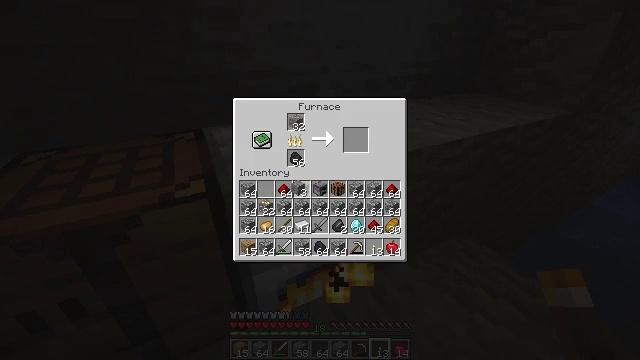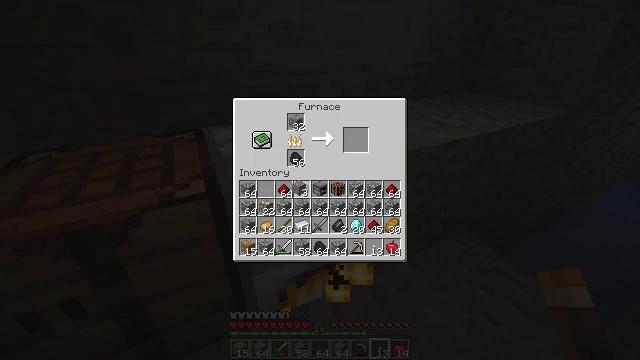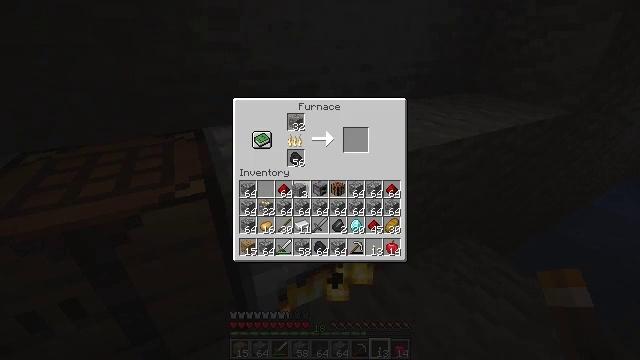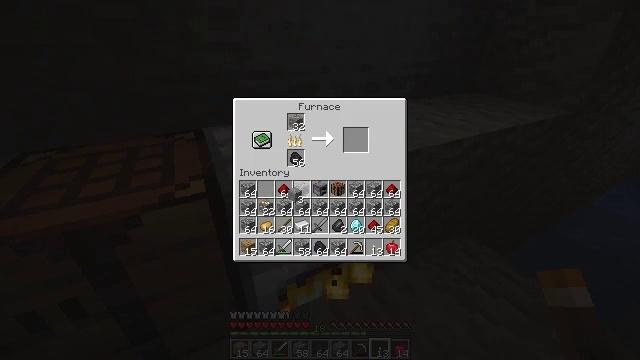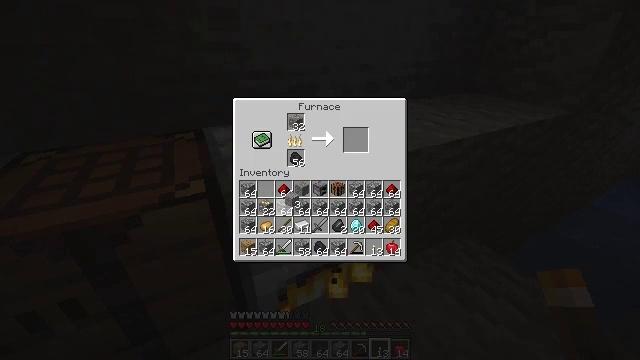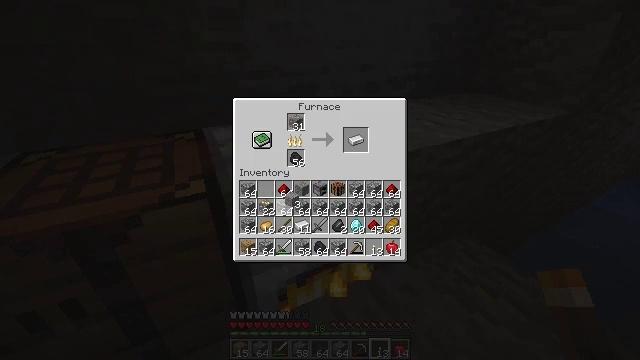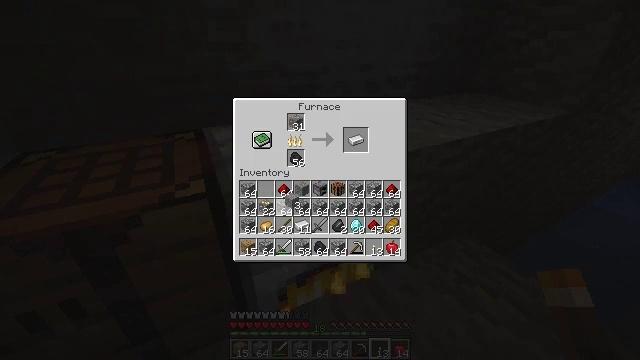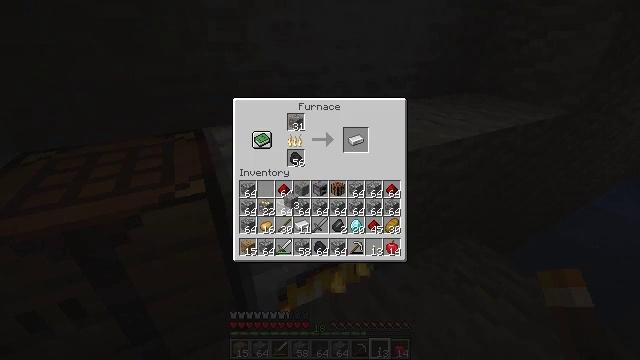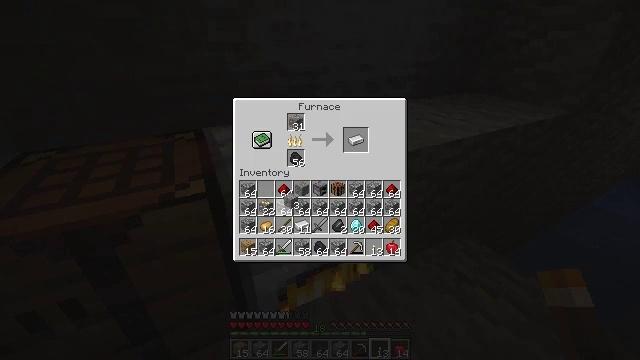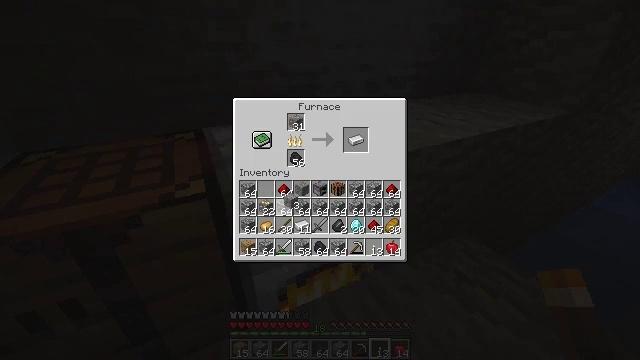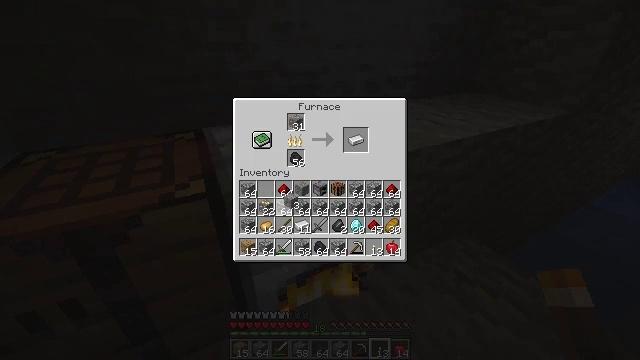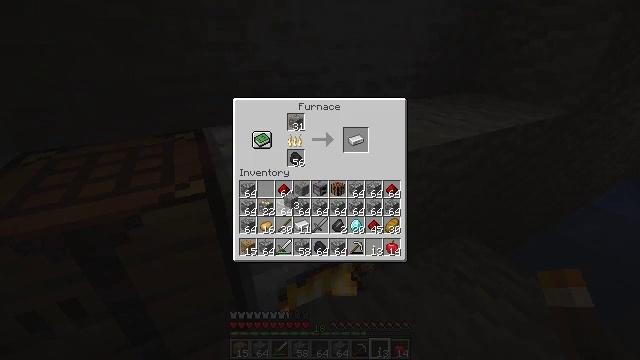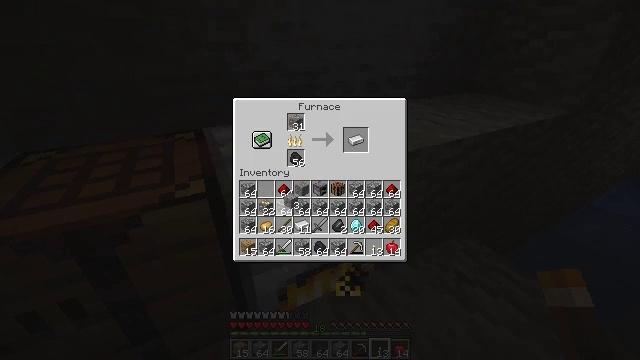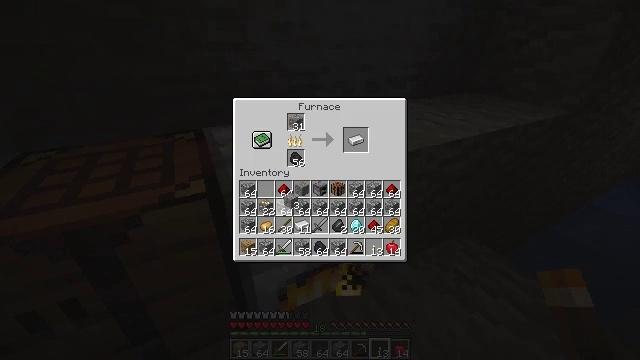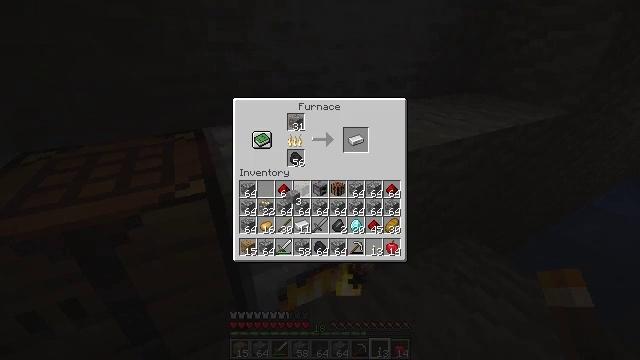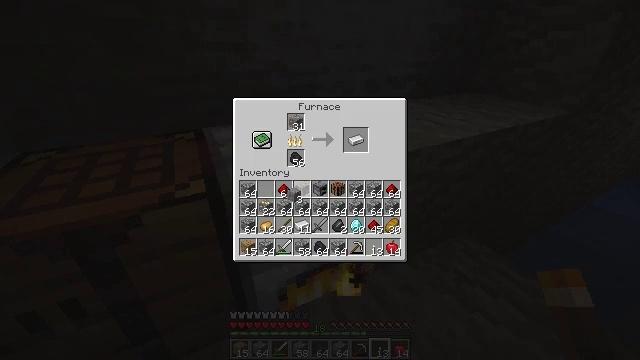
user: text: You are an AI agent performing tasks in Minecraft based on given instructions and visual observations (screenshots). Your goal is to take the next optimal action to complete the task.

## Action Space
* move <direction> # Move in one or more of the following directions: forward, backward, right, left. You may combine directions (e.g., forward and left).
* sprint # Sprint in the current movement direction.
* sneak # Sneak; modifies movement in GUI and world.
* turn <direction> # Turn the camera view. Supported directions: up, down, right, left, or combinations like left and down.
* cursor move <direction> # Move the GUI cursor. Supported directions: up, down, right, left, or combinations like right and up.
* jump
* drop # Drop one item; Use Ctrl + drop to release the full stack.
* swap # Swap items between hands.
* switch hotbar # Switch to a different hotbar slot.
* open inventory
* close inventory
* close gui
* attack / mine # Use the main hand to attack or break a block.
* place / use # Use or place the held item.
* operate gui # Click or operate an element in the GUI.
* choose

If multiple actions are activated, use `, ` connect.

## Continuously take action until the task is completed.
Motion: motion action
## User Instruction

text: Drop gravel.
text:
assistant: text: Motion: no_op
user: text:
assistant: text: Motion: no_op
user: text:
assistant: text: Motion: no_op
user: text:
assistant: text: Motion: no_op
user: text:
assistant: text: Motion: no_op
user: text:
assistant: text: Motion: no_op
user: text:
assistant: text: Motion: no_op
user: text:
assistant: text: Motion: no_op
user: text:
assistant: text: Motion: no_op
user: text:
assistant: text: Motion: no_op
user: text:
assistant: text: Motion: no_op
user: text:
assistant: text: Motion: no_op
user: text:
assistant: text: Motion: no_op
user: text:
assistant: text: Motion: no_op
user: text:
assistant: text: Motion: no_op
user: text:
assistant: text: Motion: no_op
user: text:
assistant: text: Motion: no_op
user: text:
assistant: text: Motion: cursor move left
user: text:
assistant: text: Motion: no_op
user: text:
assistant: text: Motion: no_op
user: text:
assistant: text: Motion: no_op
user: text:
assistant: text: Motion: no_op
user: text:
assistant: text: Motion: no_op
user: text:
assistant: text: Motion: no_op
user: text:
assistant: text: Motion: operate gui
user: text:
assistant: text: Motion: operate gui
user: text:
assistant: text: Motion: operate gui
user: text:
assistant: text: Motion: no_op
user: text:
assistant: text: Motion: no_op
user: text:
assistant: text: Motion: no_op